Question: I have the following entity relationship for my practice app.

And I'm stuck with the saving part of a new recipe that consists of multiple entities.
The reason I have RecipeIngredient intermediate(joint) entity is that I need an additional attribute that will store a varying amount of an ingredient by recipe.
Here is the implementation which is obviously missing the assignment of the amount value to each new ingredient as I was not certain about the need for initialising this RecipeIngredient entity or even if I did, I wouldn't know how to glue them all up as one recipe.
'''
@IBAction func saveTapped(sender: UIBarButtonItem) {
// Reference to our app delegate
let appDel: AppDelegate = UIApplication.sharedApplication().delegate as AppDelegate
// Reference moc
let context: NSManagedObjectContext = appDel.managedObjectContext!
let recipe = NSEntityDescription.entityForName("Recipe", inManagedObjectContext: context)
let ingredient = NSEntityDescription.entityForName("Ingredient", inManagedObjectContext: context)
// Create instance of data model and initialise
var newRecipe = Recipe(entity: recipe!, insertIntoManagedObjectContext: context)
var newIngredient = Ingredient(entity: ingredient!, insertIntoManagedObjectContext: context)
// Map properties
newRecipe.title = textFieldTitle.text
newIngredient.name = textViewIngredient.text
...
// Save Form
context.save(nil)
// Navigate back to root vc
self.navigationController?.popToRootViewControllerAnimated(true)
}
'''
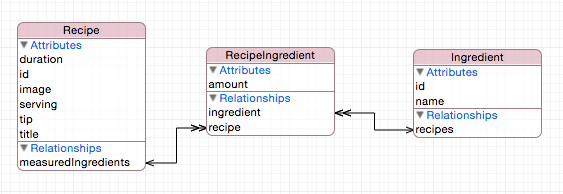
Answer: > I was not certain about the need for initialising this RecipeIngredient entity or even if I did, I wouldn't know how to glue them all up as one recipe.
You'll need to create the RecipeIngredient instance(s) just as you would for any other entity. You can do essentially the same thing that you've done e.g. for Recipe:
'''
// instantiate RecipeIngredient
let recipeIngredient = NSEntityDescription.entityForName("RecipeIngredient", inManagedObjectContext: context)
let newRecipeIngredient = RecipeIngredient(entity:recipeIngredient!, insertIntoManagedObjectContext:context)
// set attributes
newRecipeIngredient.amount = 100
// set relationships
newRecipeIngredient.ingredient = newIngredient;
newRecipeIngredient.recipe = newRecipe;
'''
Note that since you've provided inverse relationships for 'ingredient' and 'recipe', you don't need to also add 'newRecipeIngredient' to 'newRecipe.ingredients' or add 'newRecipeIngredient' to 'newIngredient.recipes'.